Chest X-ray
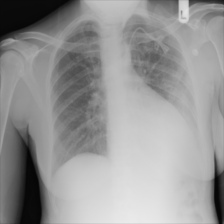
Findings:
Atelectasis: negative
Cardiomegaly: negative
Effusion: positive
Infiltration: negative
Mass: negative
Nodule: negative
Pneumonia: negative
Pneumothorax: negative
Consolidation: negative
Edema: negative
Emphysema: negative
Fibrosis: negative
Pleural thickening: negative
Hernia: negative